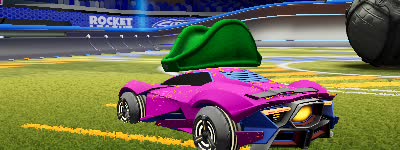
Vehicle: werewolf